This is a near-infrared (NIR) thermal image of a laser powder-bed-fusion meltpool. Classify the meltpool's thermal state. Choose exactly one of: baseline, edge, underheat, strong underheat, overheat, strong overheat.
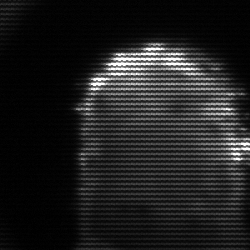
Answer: baseline